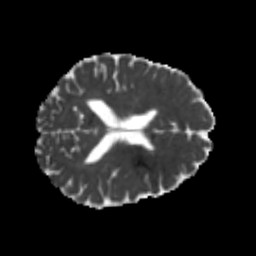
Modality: MD
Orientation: axial
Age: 24
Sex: male
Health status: healthy
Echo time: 0.074 s